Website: apple
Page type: billing-address
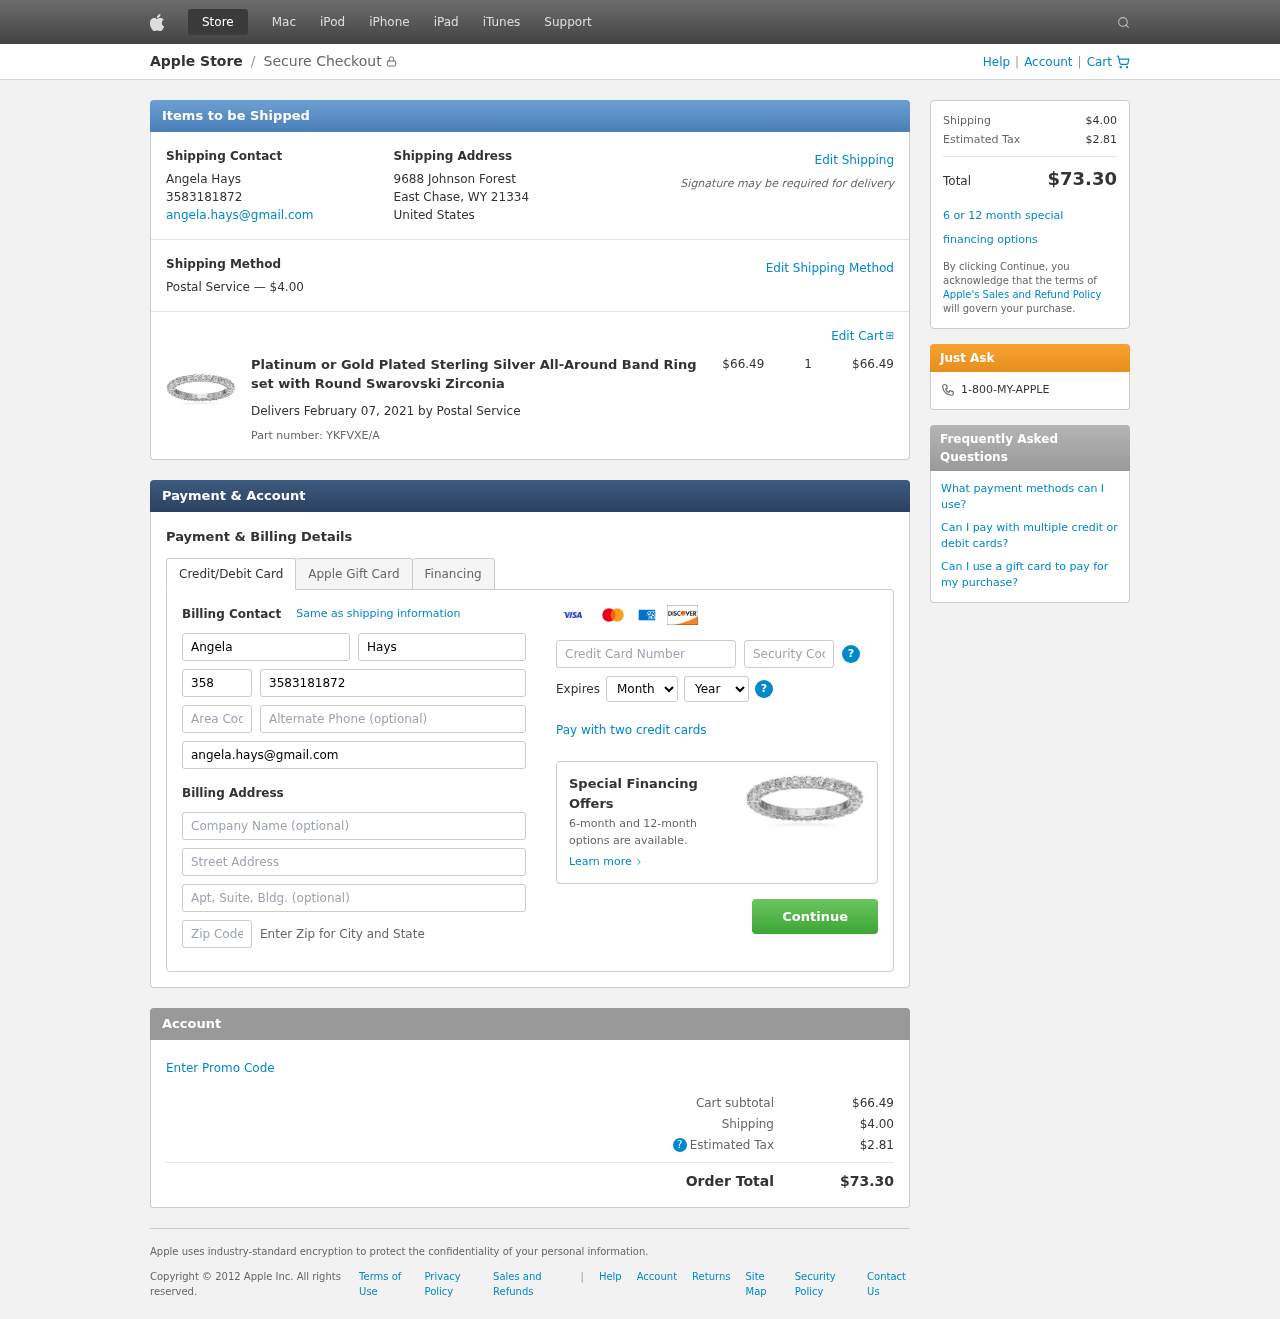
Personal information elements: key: PII_CARD_CVV
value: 031
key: PII_CARD_EXPIRY_MONTH
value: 02
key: PII_CARD_EXPIRY_YEAR
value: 30
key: PII_CARD_NUMBER
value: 2714 9866 1523 1753
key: PII_CITY_STATE_ZIP
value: East Chase, WY 21334
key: PII_COUNTRY
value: United States
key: PII_EMAIL
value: angela.hays@gmail.com
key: PII_FIRSTNAME
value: Angela
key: PII_FULLNAME
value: Angela Hays
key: PII_LASTNAME
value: Hays
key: PII_PHONE
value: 3583181872
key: PII_PHONE_AREA
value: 358
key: PII_STREET
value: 9688 Johnson Forest
Product elements: key: PRODUCT1_NAME
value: Platinum or Gold Plated Sterling Silver All-Around Band Ring set with Round Swarovski Zirconia
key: PRODUCT1_PRICE
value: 66.49
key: PRODUCT1_QUANTITY
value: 1
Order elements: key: ORDER_SHIPPING_COST
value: $4.00
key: ORDER_SUBTOTAL
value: $66.49
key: ORDER_DELIVERY_DATE
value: February 07, 2021
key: ORDER_PART_NUMBER
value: YKFVXE/A
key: ORDER_TAX
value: $2.81
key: ORDER_TOTAL
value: $73.30